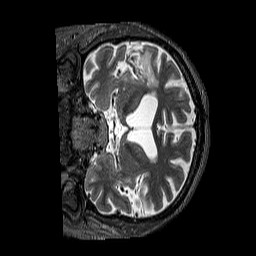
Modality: T2w
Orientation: coronal
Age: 55
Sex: male
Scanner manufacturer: siemens
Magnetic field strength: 3 T
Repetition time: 3.2 s
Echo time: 0.567 s